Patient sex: M
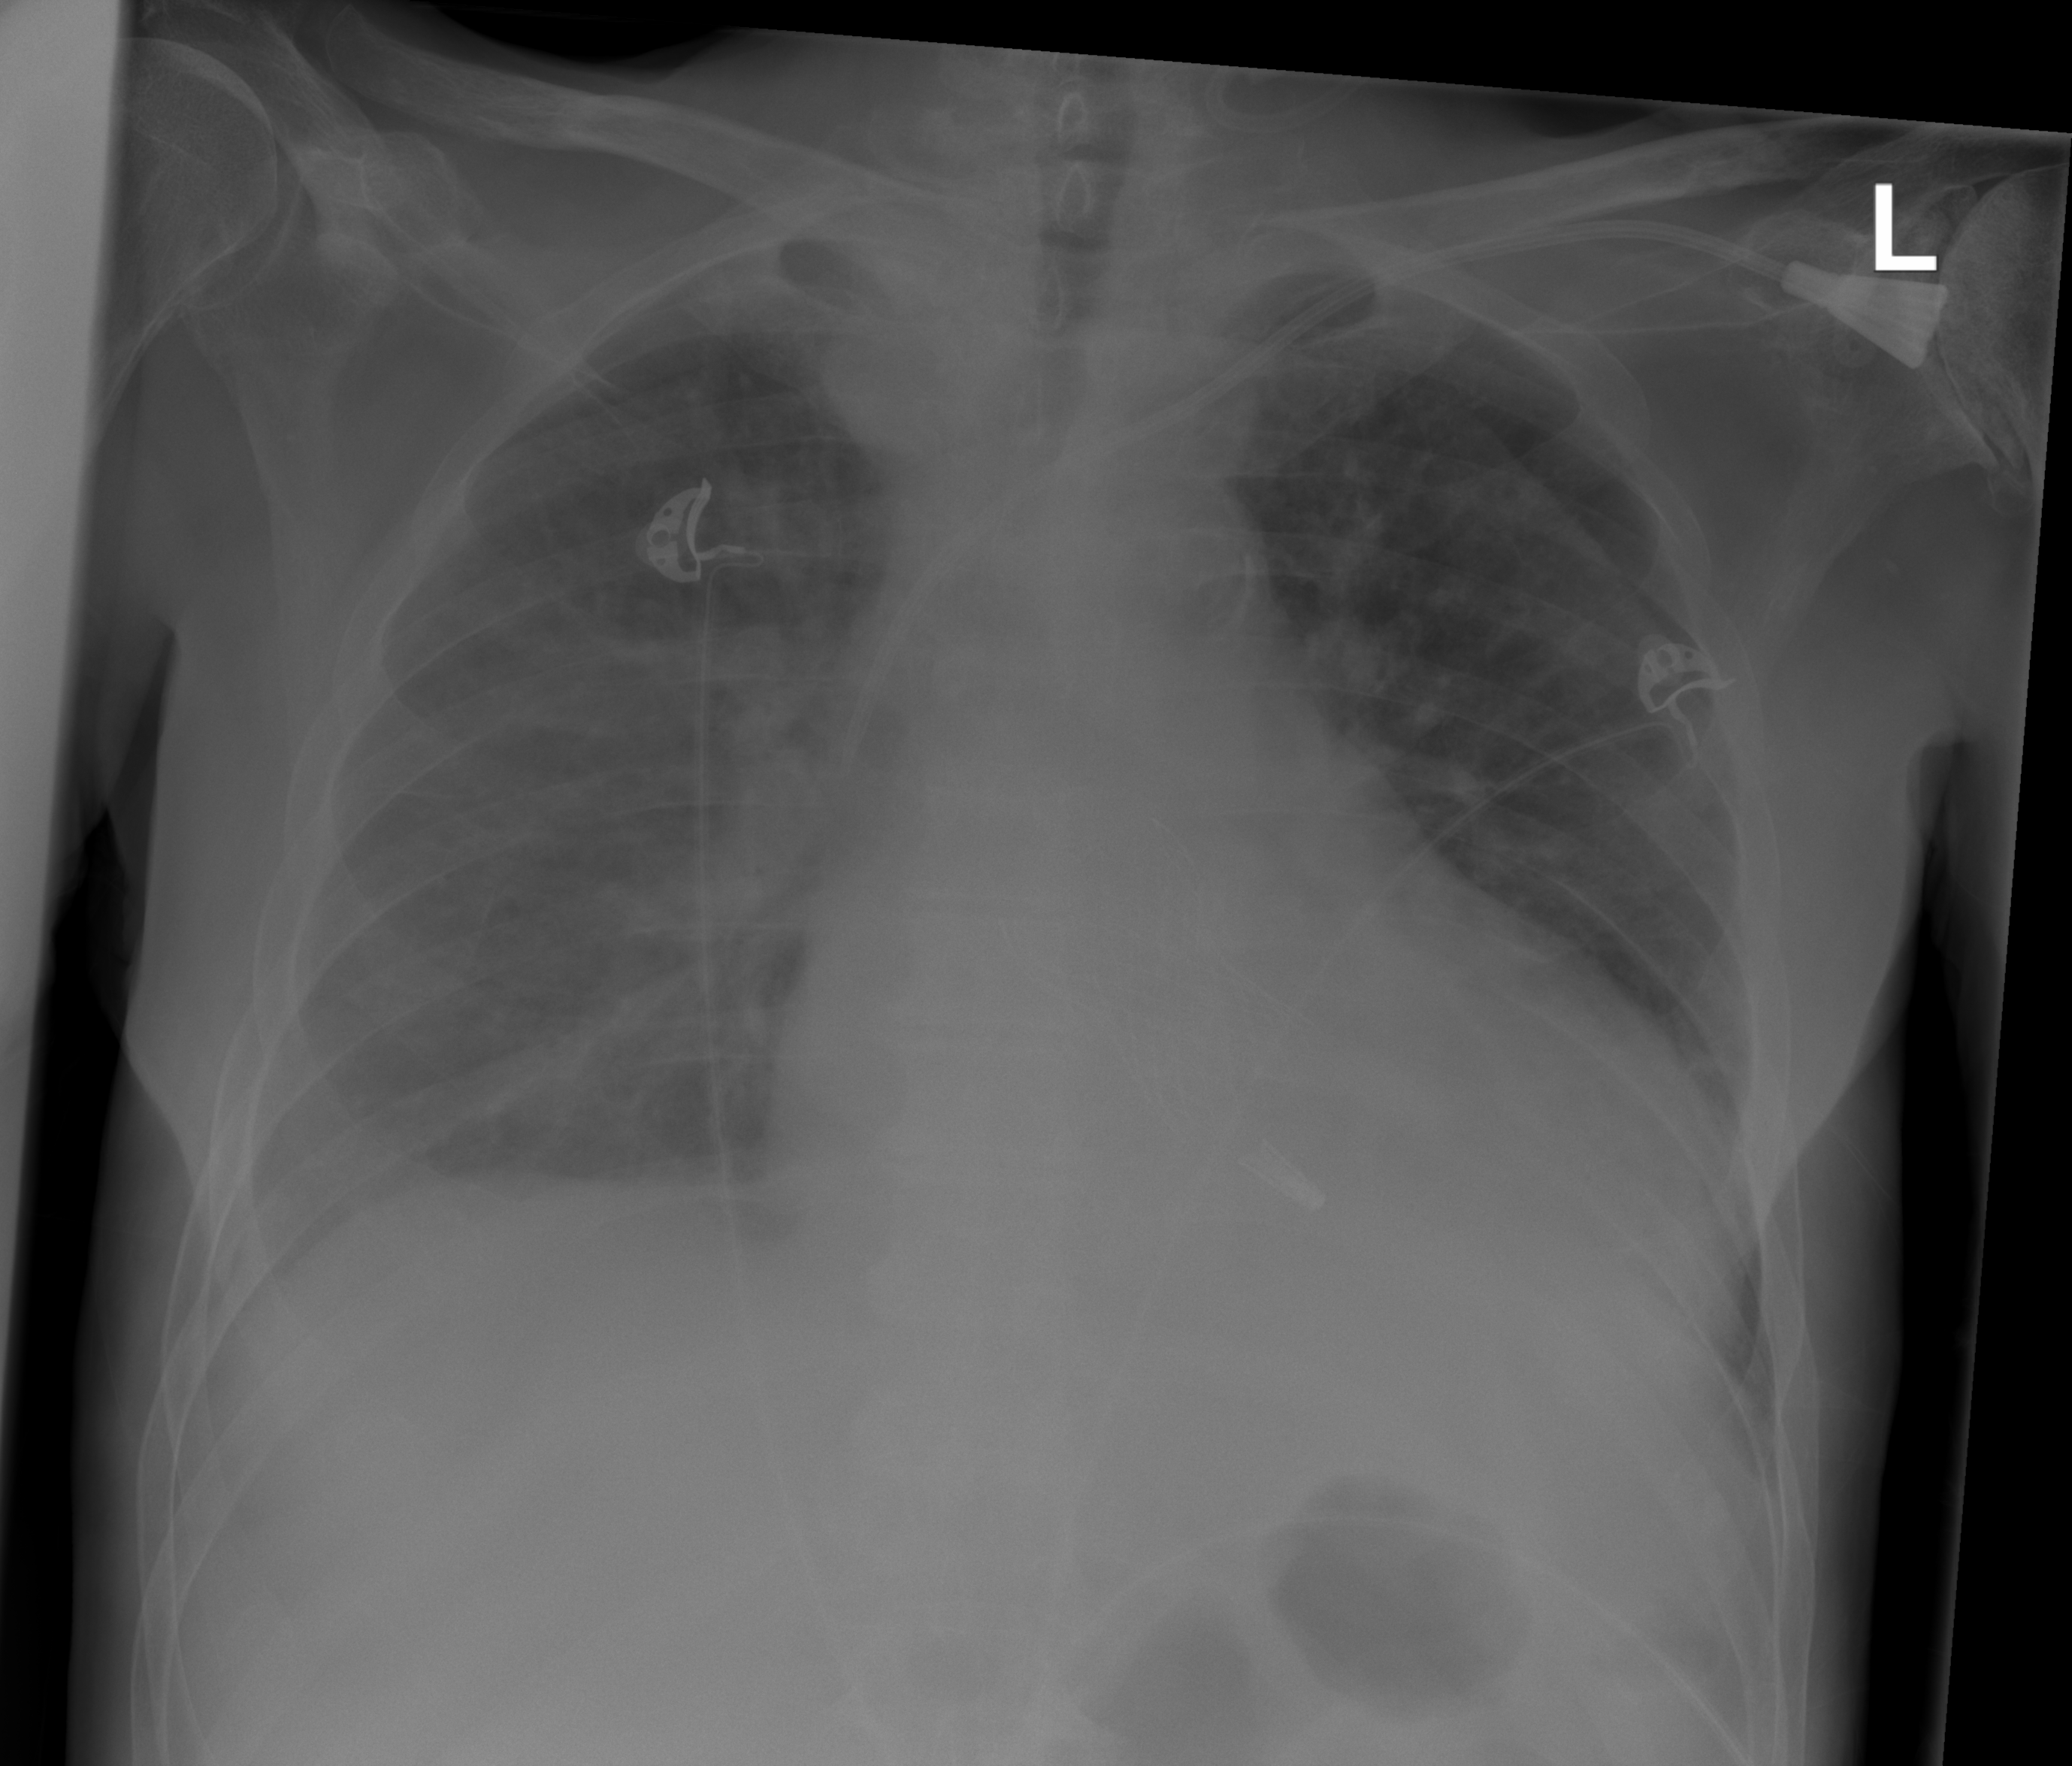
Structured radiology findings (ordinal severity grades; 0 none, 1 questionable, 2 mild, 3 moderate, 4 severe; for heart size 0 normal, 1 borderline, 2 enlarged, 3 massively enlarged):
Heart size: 2
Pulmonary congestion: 2
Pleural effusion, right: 2
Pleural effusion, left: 2
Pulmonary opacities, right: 2
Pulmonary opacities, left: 0
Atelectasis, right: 2
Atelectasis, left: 0